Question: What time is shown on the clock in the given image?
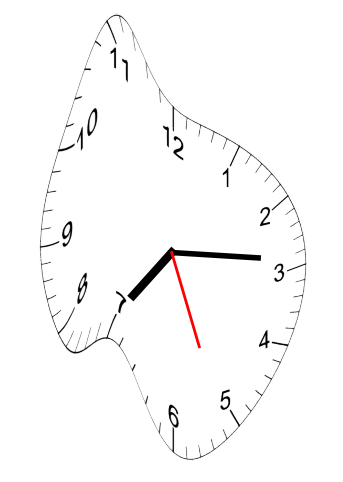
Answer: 07:14:26